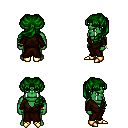
a pixel art fantasy rpg character, male body template, orc, green skin, brown robe, teal pants, green princess hairstyle, bracelets, gold boots, four views (front, back, left, right), 2x2 character sprite sheet, small pixel art, hard edges, no anti-aliasing